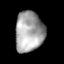
Tissue: lung
Cell type: Endothelial cells
Senescence score: 0.1537
Nuclear area (px): 1127
Mean DAPI intensity: 165.972